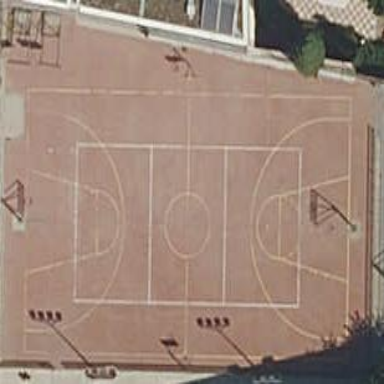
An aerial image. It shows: Basketball court located in leisure land pitch.